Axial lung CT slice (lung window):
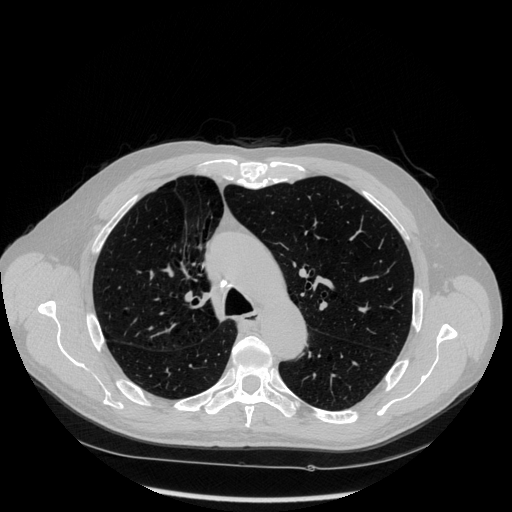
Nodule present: no